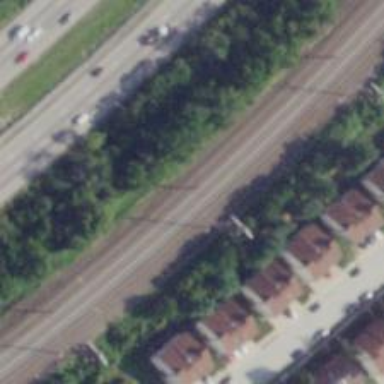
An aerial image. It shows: Railway with electrified contact lines.